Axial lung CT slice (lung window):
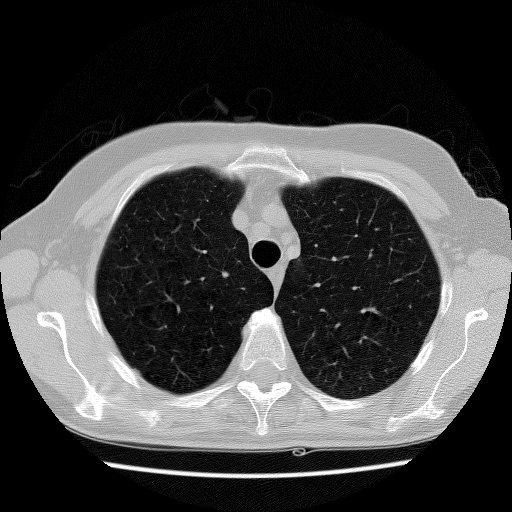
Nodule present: no